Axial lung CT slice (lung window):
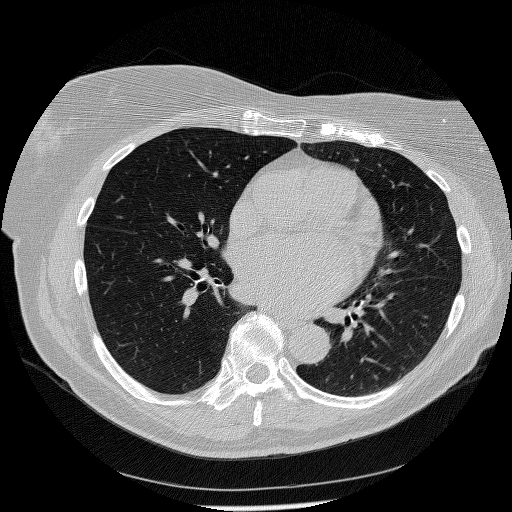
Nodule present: no